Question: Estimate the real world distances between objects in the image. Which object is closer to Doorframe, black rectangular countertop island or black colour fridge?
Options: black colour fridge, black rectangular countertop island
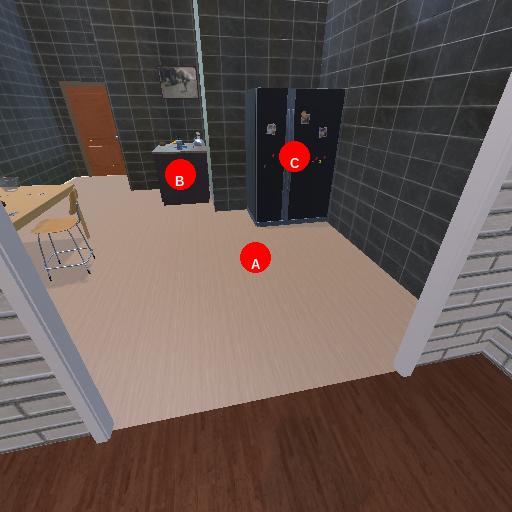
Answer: black colour fridge